Question: I have an ordinary Bitmap loaded with a PNGImage. The following code shows the whole image; but what I am looking for is to show like the sample below for example. I want basically to reduce the virtual "place" where it would be painted. Note that I can't just resize the PaintBox by reasons I can enumerate if someone asks. I guess I have to use Rects and or some Copy function, but I could not figure out by myself. Does anyone know how to do?
'''
procedure TForm1.PaintBox1Paint(Sender: TObject);
begin
PaintBox1.Canvas.Brush.Color := clBlack;
PaintBox1.Brush.Style := bsSolid;
PaintBox1.Canvas.FillRect(GameWindow.Screen.ClientRect);
PaintBox1.Canvas.Draw(0, 0, FBitmap, FOpacity);
end;
'''

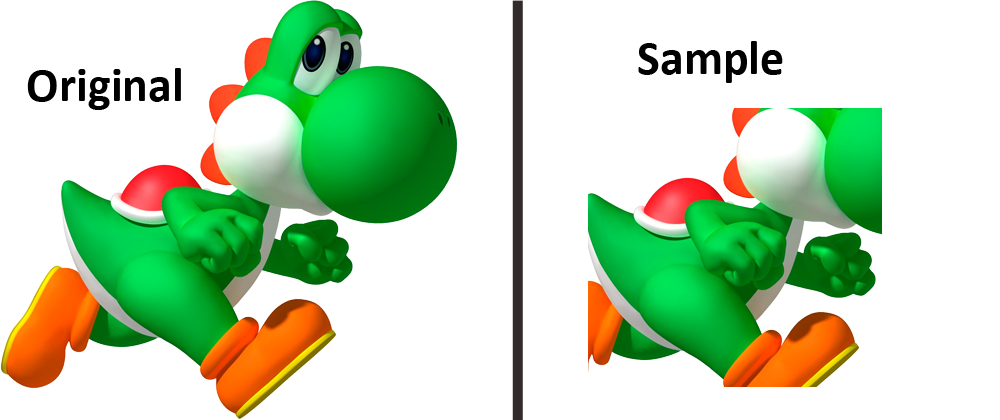
Answer: One way is to modify the clipping region of your paintbox's canvas:
'''
...
IntersectClipRect(PaintBox1.Canvas.Handle, 20, 20,
PaintBox1.Width - 20, PaintBox1.Height - 20);
PaintBox1.Canvas.Draw(0, 0, FBitmap, FOpacity);
'''
Of course, I'm sure you're aware that the '(0, 0' in your 'Canvas.Draw' call are coordinates. You can draw to whereever you like:
'''
...
FBitmap.Canvas.CopyRect(Rect(0, 0, 80, 80), FBitmap.Canvas,
Rect(20, 20, 100, 100));
FBitmap.SetSize(80, 80);
PaintBox1.Canvas.Draw(20, 20, FBitmap, FOpacity);
'''
If you don't want to clip the paintbox's region, and don't wan to modify your source bitmap (FBitmap), and don't want to make a temporary copy of it, you can then directly call 'AlphaBlend' instead of through 'Canvas.Draw':
'''
var
BlendFn: TBlendFunction;
begin
BlendFn.BlendOp := AC_SRC_OVER;
BlendFn.BlendFlags := 0;
BlendFn.SourceConstantAlpha := FOpacity;
BlendFn.AlphaFormat := AC_SRC_ALPHA;
winapi.windows.AlphaBlend(PaintBox1.Canvas.Handle,
20, 20, PaintBox1.Width - 20, PaintBox1.Height - 20,
FBitmap.Canvas.Handle, 20, 20, PaintBox1.Width - 20, PaintBox1.Height - 20,
BlendFn);
'''